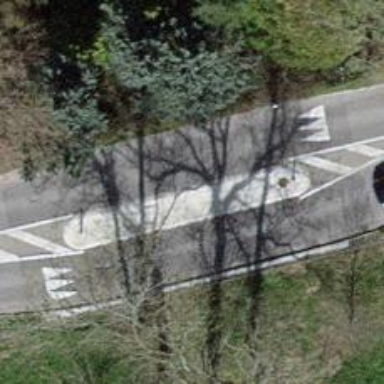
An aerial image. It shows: Traffic calming island.